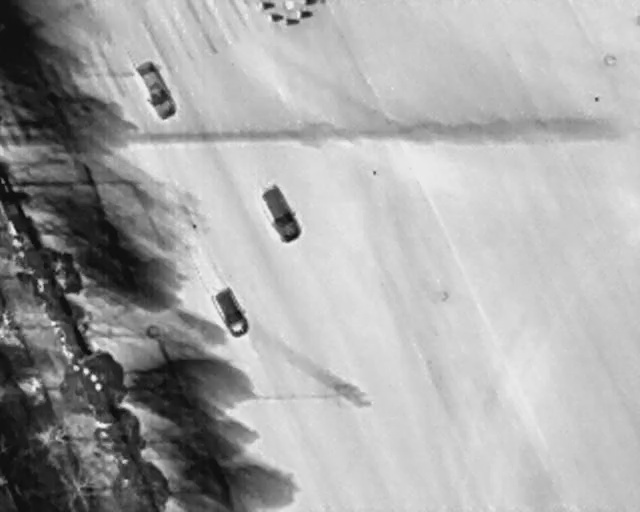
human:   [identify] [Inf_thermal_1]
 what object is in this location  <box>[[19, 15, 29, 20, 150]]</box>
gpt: <ref>1 medium car at the top left</ref>